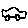
Label: car